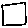
Label: square